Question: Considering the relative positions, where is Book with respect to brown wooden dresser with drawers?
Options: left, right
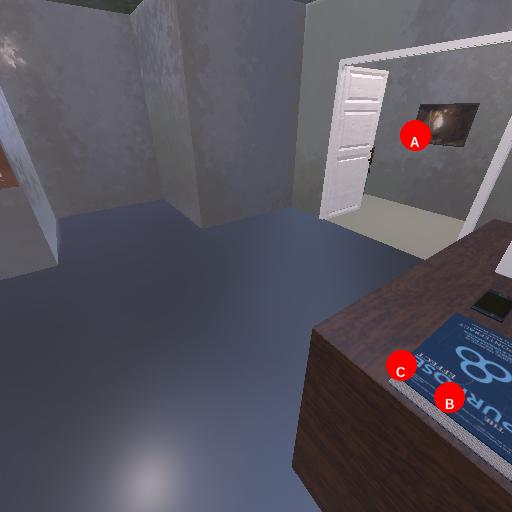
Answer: left